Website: lowes
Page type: customer-info-address
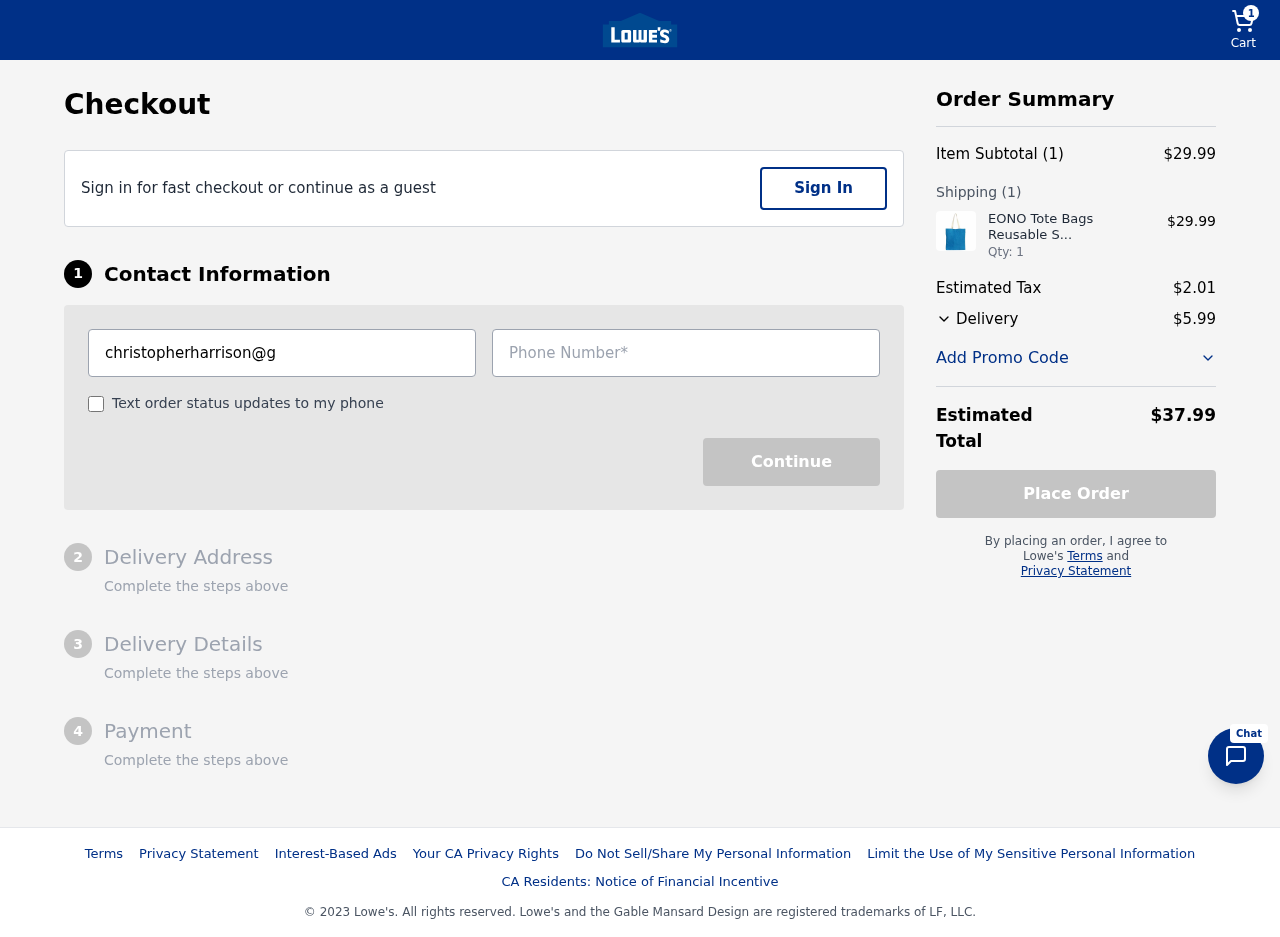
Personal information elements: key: PII_EMAIL
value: christopherharrison@gmail.com
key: PII_PHONE
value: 5888547281
Product elements: key: PRODUCT1_NAME
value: EONO Tote Bags Reusable Shopping Bag Eco-Friendly Recycled Cotton Fabric Handbag Grocery Shoulder Pl
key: PRODUCT1_PRICE
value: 29.99
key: PRODUCT1_QUANTITY
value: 1
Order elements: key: ORDER_NUM_ITEMS
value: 1
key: ORDER_SUBTOTAL
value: $29.99
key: ORDER_NUM_ITEMS2
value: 1
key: ORDER_TAX
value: $2.01
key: ORDER_SHIPPING_COST
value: $5.99
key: ORDER_TOTAL
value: $37.99